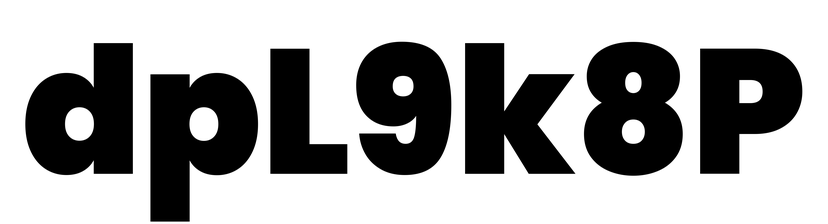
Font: Poppins-Black